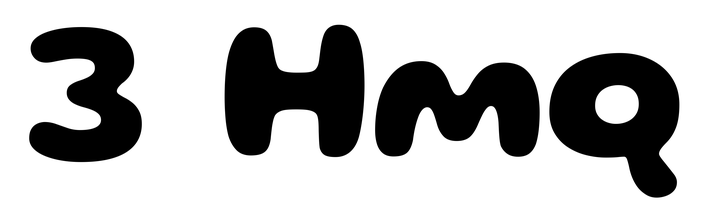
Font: Gluten_Bold